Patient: sex M, age 77
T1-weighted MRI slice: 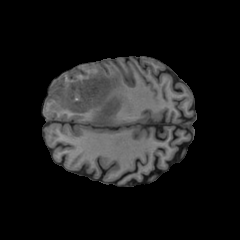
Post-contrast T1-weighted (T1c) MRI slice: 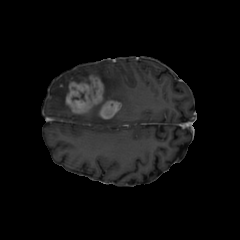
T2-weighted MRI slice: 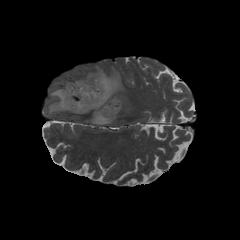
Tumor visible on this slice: yes
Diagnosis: Glioblastoma, IDH-wildtype
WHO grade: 4